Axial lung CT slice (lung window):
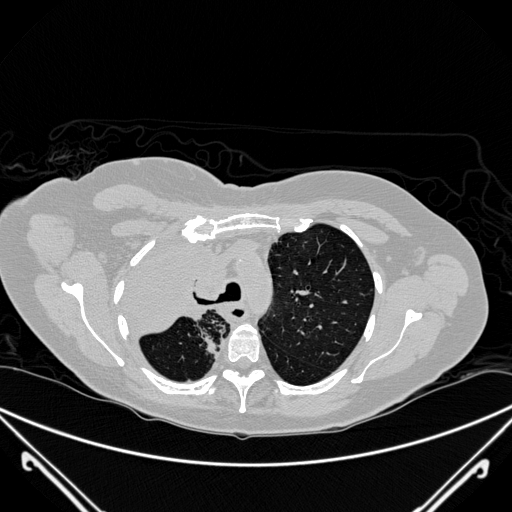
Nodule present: no